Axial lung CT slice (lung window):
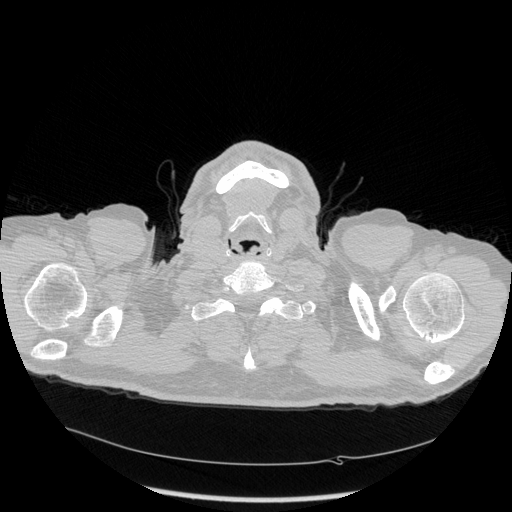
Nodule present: no